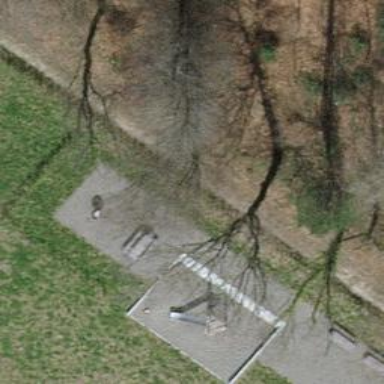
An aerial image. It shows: Picnic table located in leisure land area.